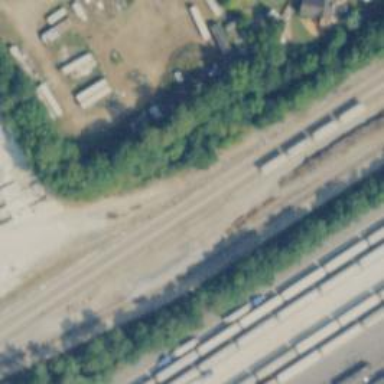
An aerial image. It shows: Railway spur junction.